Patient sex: M
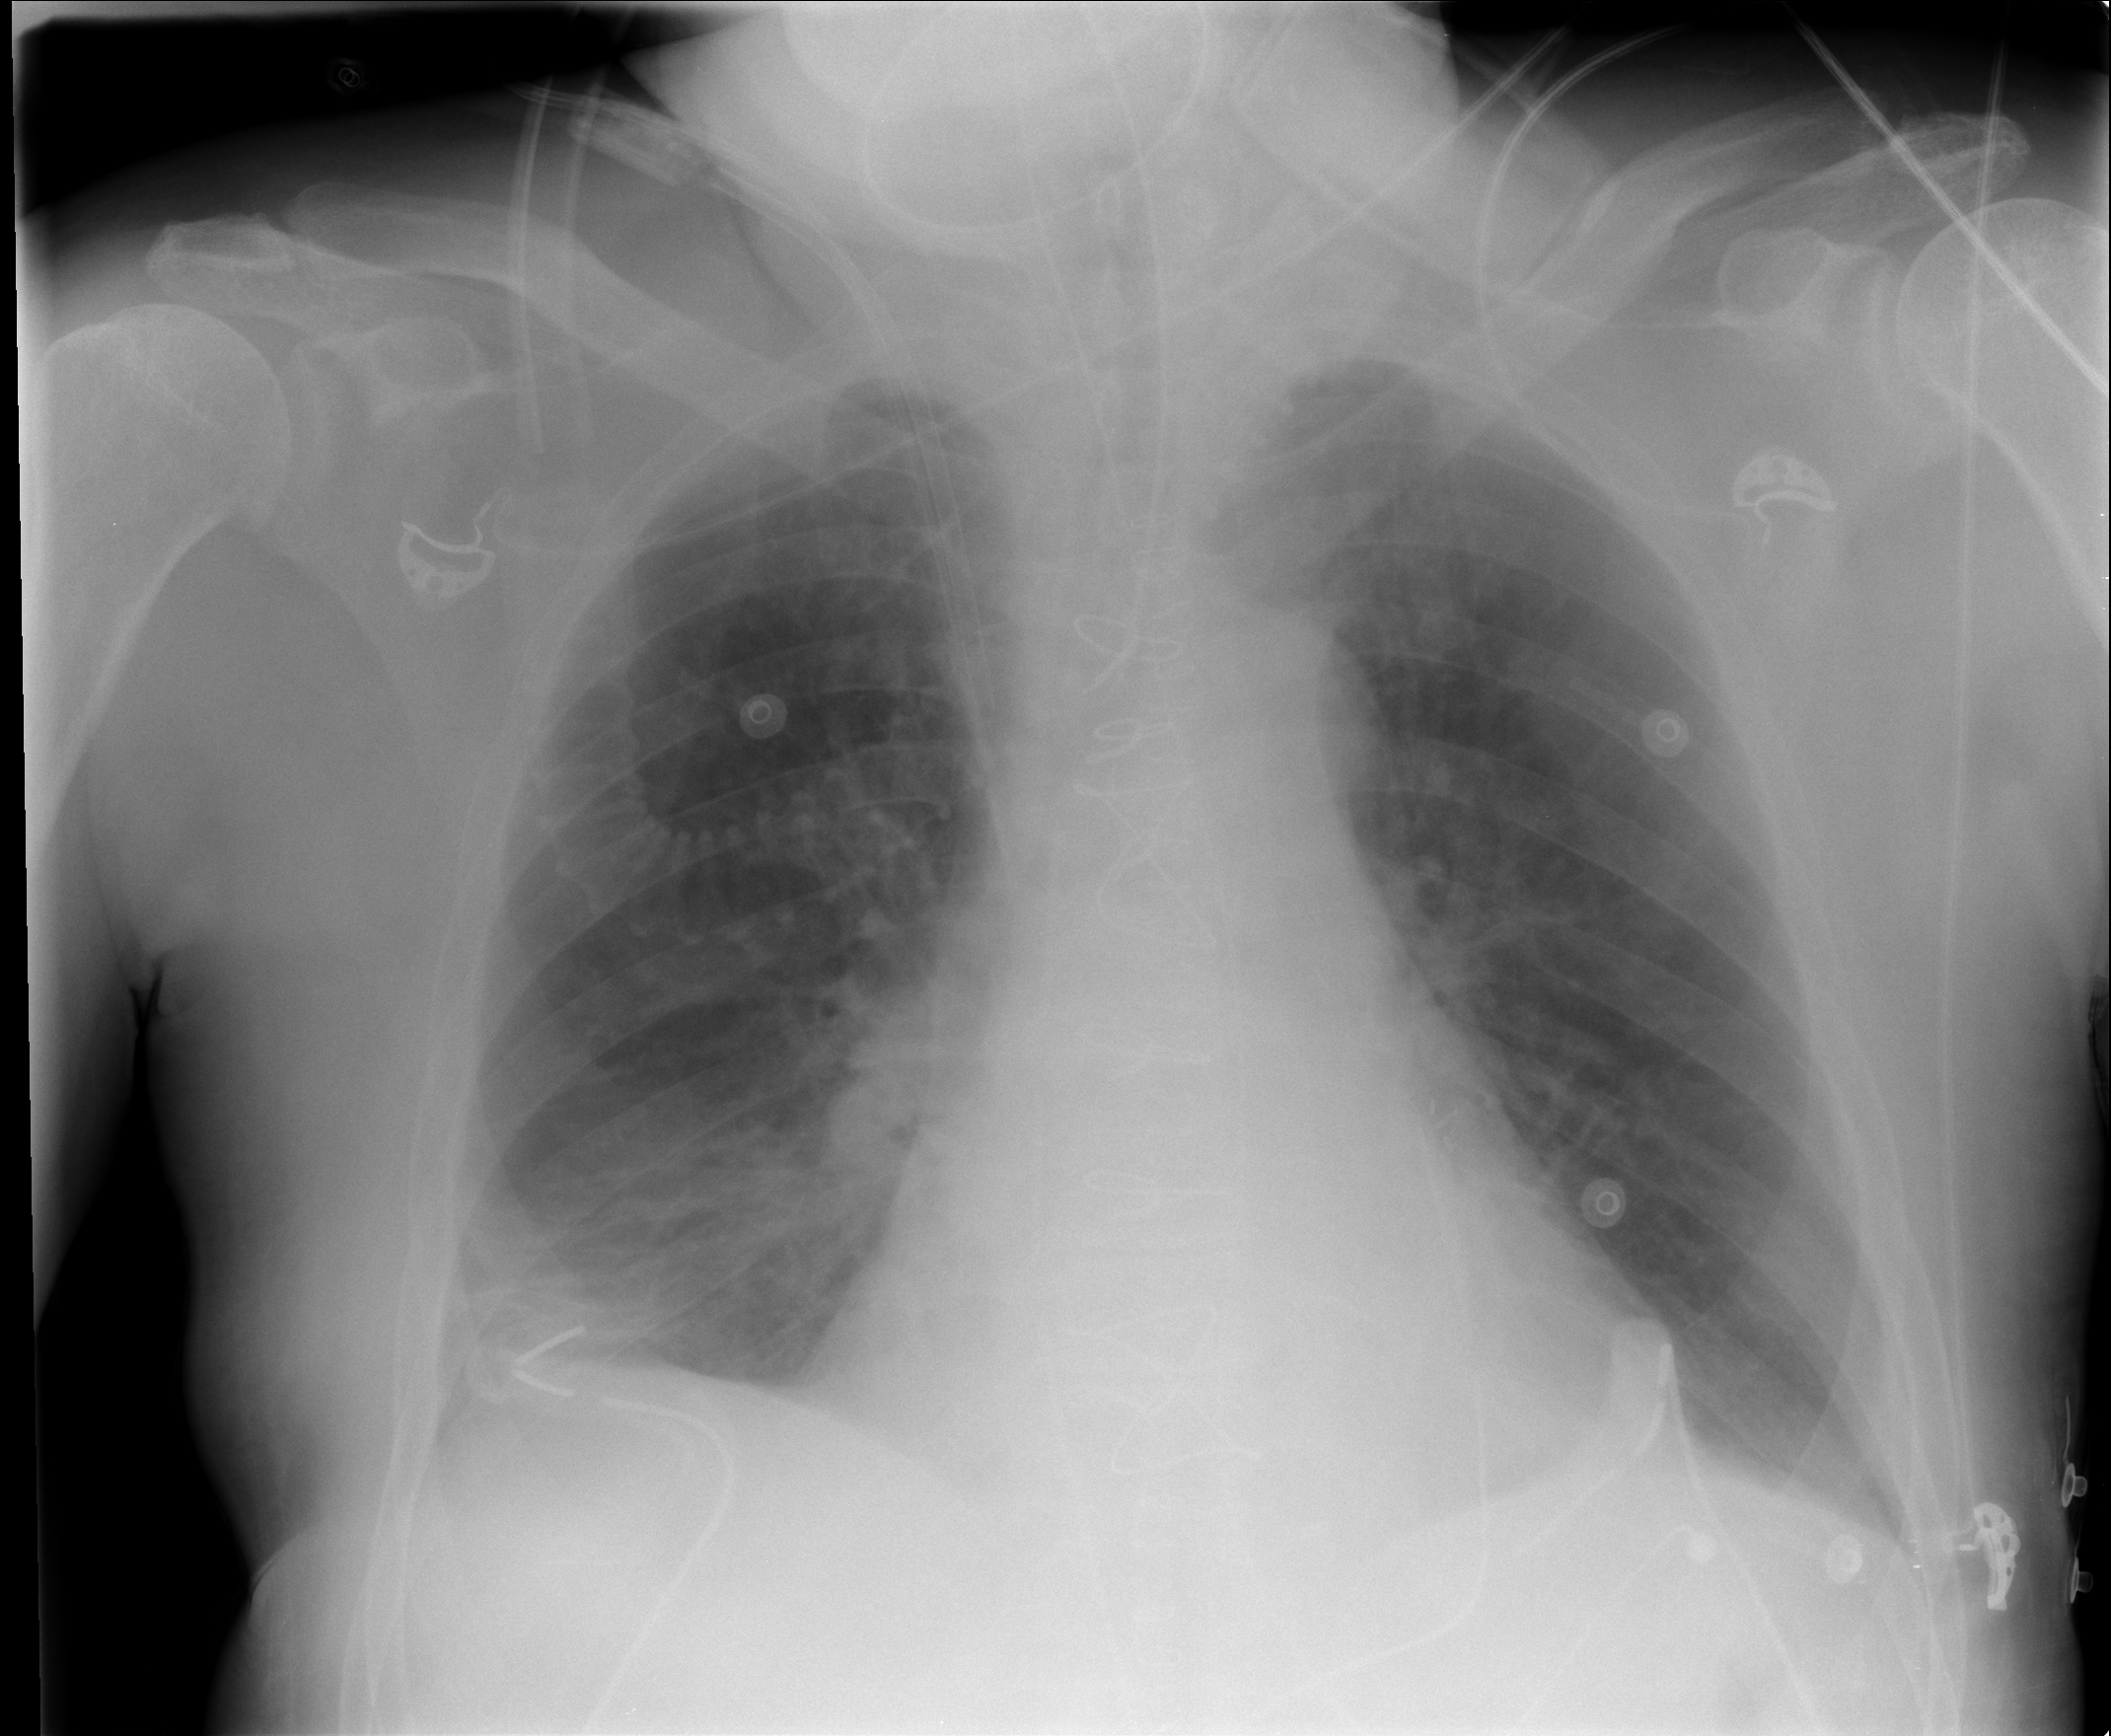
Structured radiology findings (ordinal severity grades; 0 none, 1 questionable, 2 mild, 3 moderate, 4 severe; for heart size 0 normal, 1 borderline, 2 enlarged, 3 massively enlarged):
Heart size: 0
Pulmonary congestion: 0
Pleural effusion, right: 0
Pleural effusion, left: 0
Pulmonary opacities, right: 1
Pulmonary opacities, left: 0
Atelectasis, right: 2
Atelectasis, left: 0